Question: How do I create a custom legend that indicates Sunday is red (have a red box next to the word "Monday" and Tuesday is blue? Following is my MWE. All it needs is code to make the legend.
'''
library(ggplot2)
library(scales)
set.seed(1)
data <- data.frame(Date = seq(as.Date('2000-01-01'),
len= 23, by="1 day"),
Value = sample(1:50, 23, replace=TRUE))
sunday <- data.frame(date = seq(as.Date('2000-01-01 12:00:00'), len = 4, by="7 days"))
monday <- data.frame(date = seq(as.Date('2000-01-02 12:00:00'), len = 4, by="7 days"))
ggplot() + geom_line(data = data, aes(x = Date, y = Value)) +
geom_rect(data = sunday, aes(xmin = date-.5, xmax = date+.5, ymin = -Inf, ymax = Inf), alpha = 0.4, fill="red") +
geom_rect(data = monday, aes(xmin = date-.5, xmax = date+.5, ymin = -Inf, ymax = Inf), alpha = 0.4, fill="blue") +
scale_x_date(breaks = date_breaks("1 day"), labels = date_format("%d"))
'''

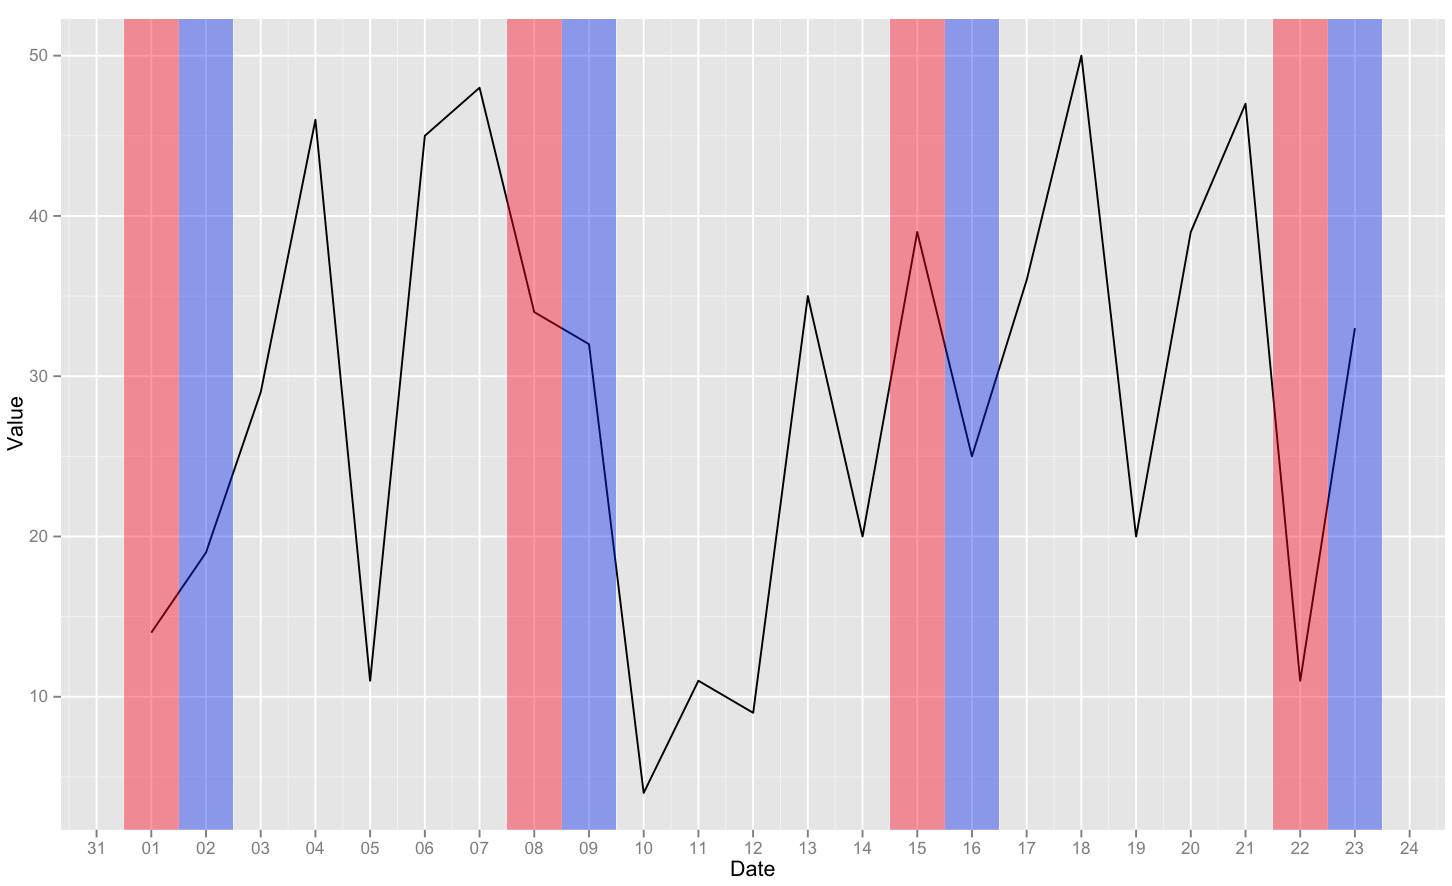
Answer: Given the comments above, I have Saturday and Sunday here. I combined the two data frames and created a column including day (i.e., Saturday and Sunday). I used this column for 'fill' in 'geom_rect'. In this way, you can see a legend.
'''
library(ggplot2)
library(scale)
library(dplyr)
set.seed(1)
data <- data.frame(Date = seq(as.Date('2000-01-01'),
len= 23, by="1 day"),
Value = sample(1:50, 23, replace=TRUE))
saturday <- data.frame(date = seq(as.Date('2000-01-01 12:00:00'), len = 4, by="7 days"))
sunday <- data.frame(date = seq(as.Date('2000-01-02 12:00:00'), len = 4, by="7 days"))
# Combine Saturday and Sunday data. If you use lubridate, there will be better way of
# doing this kind. But, for this demonstration, I chose this way.
combined <- mutate(rbind_list(saturday, sunday),
day = rep(c("Saturday", "Sunday"), each = 4))
ggplot() + geom_line(data = data, aes(x = Date, y = Value)) +
geom_rect(data = combined, aes(xmin = date-.5, xmax = date+.5,
ymin = -Inf, ymax = Inf, fill = day), alpha = 0.4) +
scale_fill_manual(values = c("red", "blue")) +
scale_x_date(breaks = date_breaks("1 day"), labels = date_format("%d"))
'''